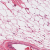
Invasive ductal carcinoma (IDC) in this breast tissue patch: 0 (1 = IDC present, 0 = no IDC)